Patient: sex F, age 43
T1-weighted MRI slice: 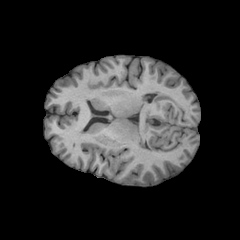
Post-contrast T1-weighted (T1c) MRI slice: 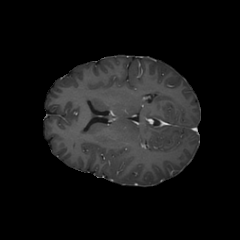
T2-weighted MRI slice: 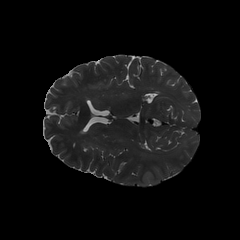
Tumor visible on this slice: yes
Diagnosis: Astrocytoma, IDH-wildtype
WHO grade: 3